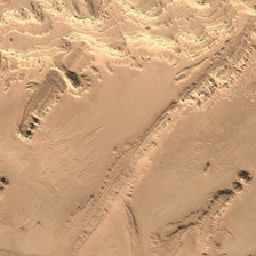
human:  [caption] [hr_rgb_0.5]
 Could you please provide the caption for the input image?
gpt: The desert has several rough paths and layered textures.

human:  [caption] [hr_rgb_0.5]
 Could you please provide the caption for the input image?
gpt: the desert has an approximate path and a stratified texture.

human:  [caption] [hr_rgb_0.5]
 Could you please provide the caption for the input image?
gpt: Deserts have some rough paths and layered structures.

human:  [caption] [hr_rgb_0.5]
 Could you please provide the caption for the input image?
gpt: several sand hills scetch across this desert .

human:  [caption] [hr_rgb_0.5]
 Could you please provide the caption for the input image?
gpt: Deserts have rugged paths and structures.